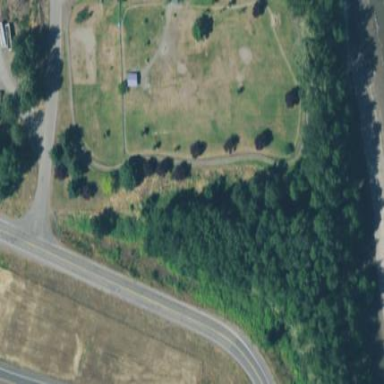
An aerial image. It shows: Fenced dog park area for leisure land.